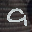
Label: 9